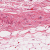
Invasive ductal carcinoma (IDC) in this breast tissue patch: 0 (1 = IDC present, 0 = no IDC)